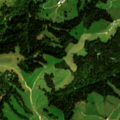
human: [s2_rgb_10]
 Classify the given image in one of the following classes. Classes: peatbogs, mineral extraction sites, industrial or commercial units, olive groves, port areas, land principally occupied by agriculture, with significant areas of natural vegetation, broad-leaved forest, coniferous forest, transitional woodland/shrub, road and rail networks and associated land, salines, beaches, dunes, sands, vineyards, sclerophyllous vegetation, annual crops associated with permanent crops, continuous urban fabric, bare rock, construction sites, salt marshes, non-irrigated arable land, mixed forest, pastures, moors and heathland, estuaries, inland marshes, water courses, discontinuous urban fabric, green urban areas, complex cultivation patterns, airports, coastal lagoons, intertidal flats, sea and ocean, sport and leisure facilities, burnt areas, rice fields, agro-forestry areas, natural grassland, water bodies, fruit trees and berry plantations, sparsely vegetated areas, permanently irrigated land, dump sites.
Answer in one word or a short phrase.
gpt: pastures, complex cultivation patterns, coniferous forest